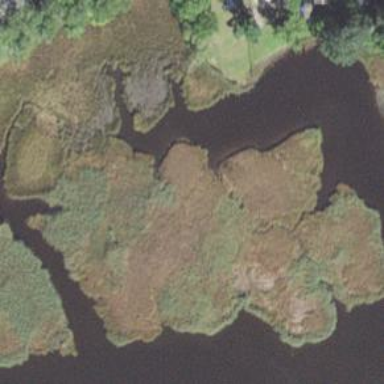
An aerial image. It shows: Nature reserve consisting of marsh wetland area.